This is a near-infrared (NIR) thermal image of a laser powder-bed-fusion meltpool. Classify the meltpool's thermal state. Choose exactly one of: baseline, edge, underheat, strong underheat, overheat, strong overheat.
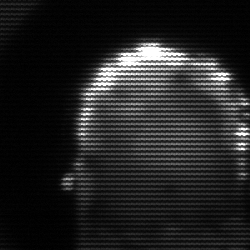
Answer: baseline